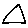
Label: triangle